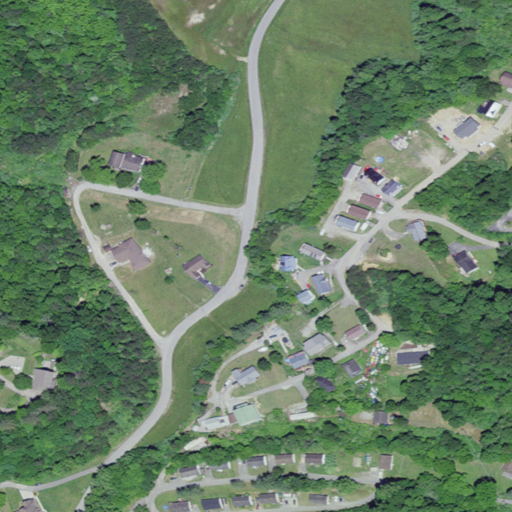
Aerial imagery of mountain in Kentucky named Coal Run Hill containing low intensity development, open development, medium intensity development, deciduous forest, pasture, mixed forest, and high intensity development